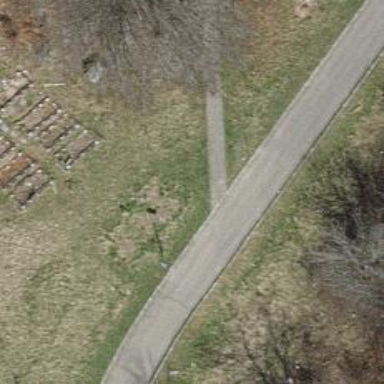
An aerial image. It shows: Road with steps.